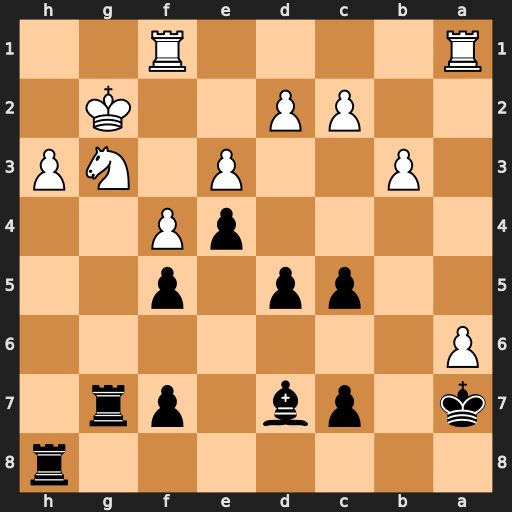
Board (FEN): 7r/k1pb1pr1/P7/2pp1p2/4pP2/1P2P1NP/2PP2K1/R4R2
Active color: b
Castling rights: -
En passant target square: -
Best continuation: Rhg8 Kh2 Rxg3